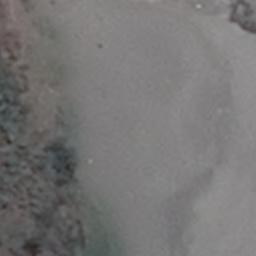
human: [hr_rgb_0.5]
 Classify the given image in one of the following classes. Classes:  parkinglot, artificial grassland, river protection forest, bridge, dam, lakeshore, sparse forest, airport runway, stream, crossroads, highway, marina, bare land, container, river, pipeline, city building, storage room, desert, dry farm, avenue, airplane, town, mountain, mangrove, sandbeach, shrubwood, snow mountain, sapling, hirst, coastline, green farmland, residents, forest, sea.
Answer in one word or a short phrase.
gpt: sandbeach